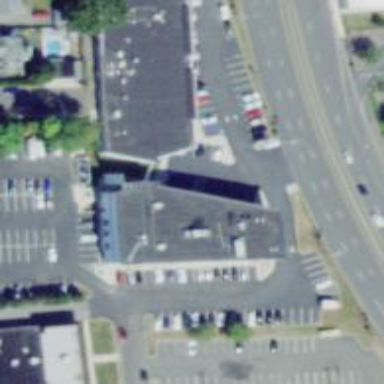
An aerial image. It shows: Fitness centre on leisure land.